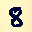
Label: 8